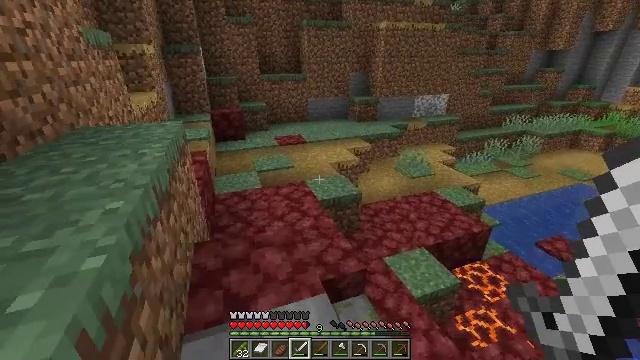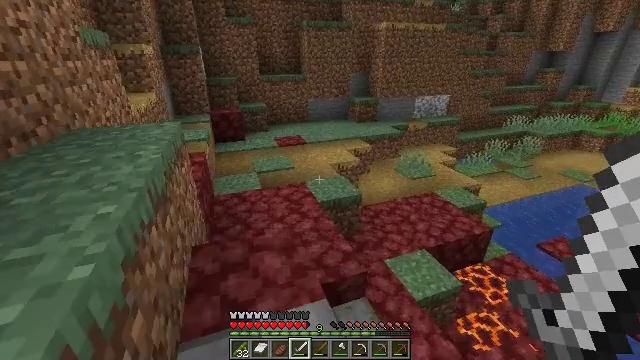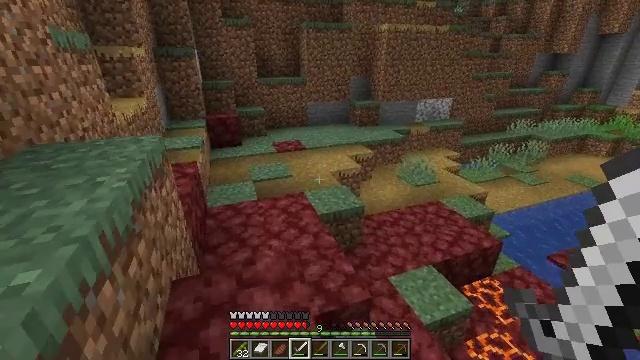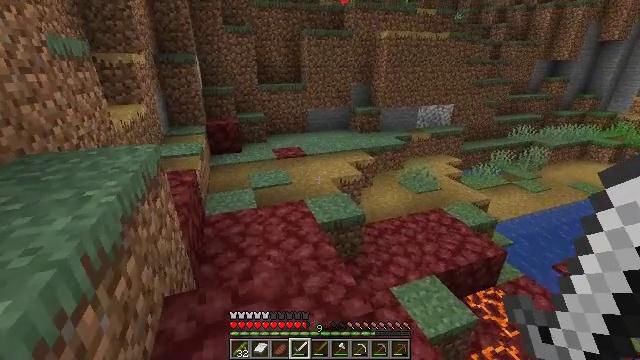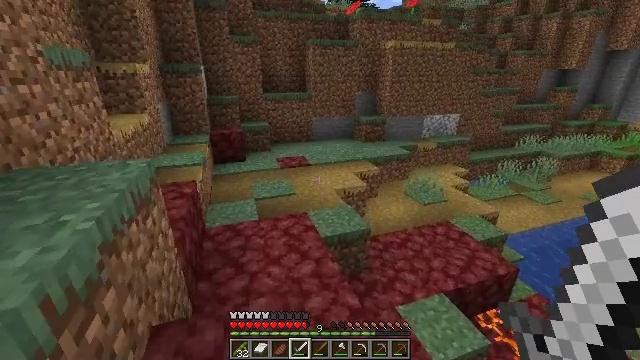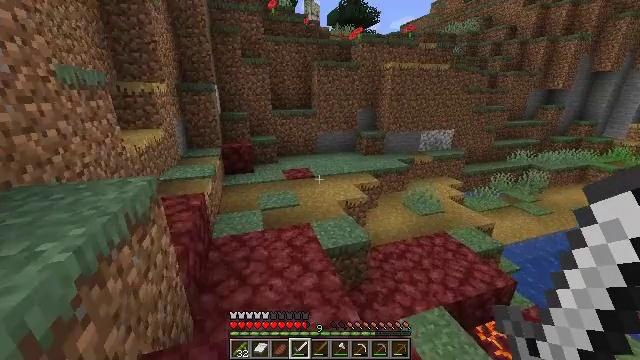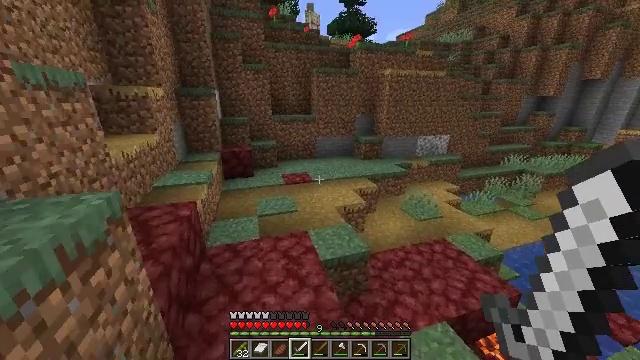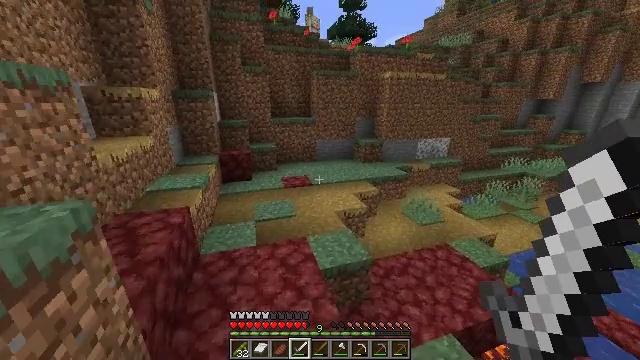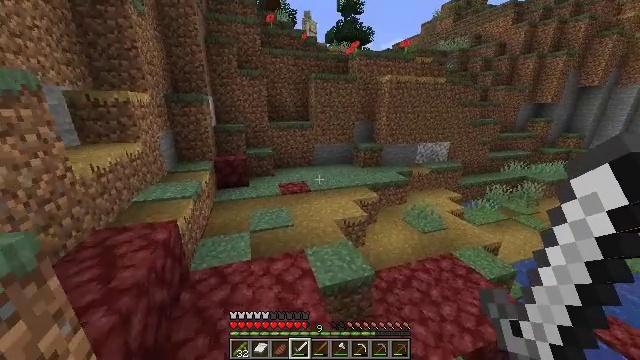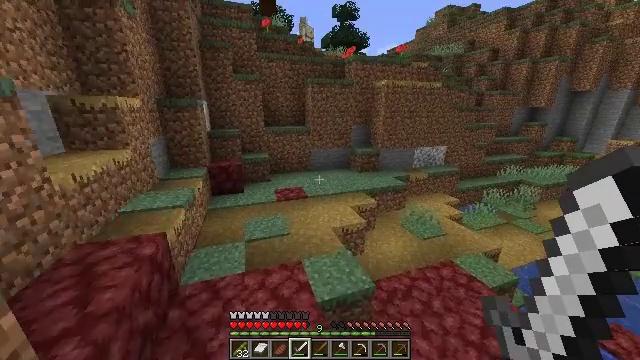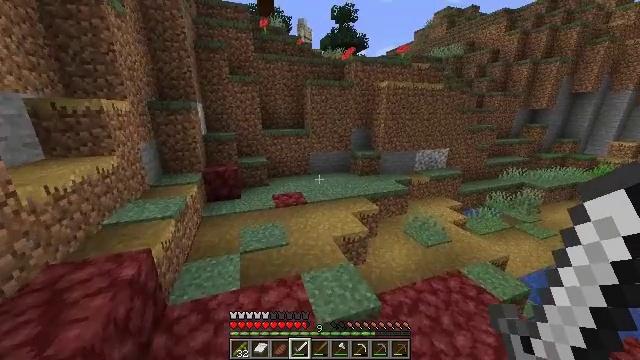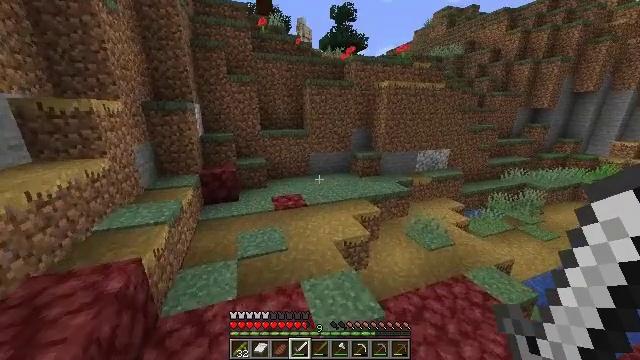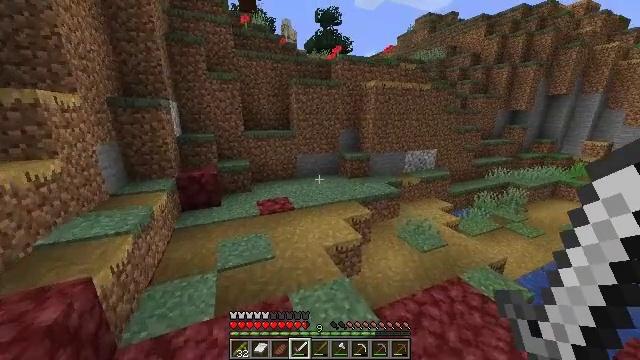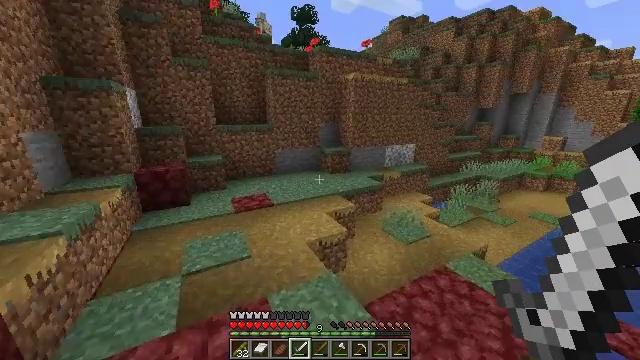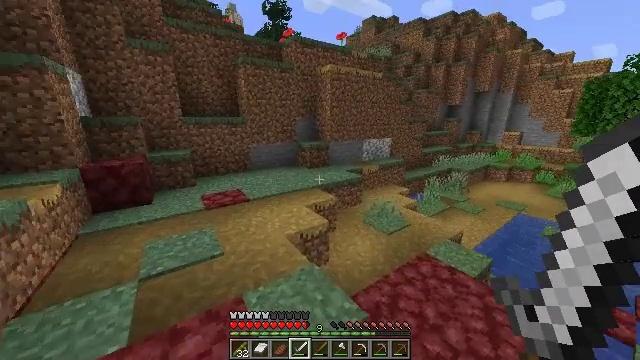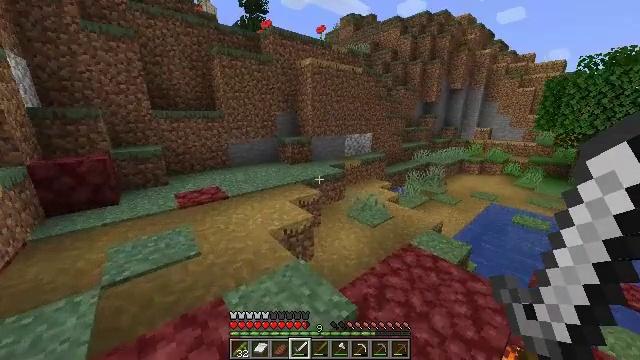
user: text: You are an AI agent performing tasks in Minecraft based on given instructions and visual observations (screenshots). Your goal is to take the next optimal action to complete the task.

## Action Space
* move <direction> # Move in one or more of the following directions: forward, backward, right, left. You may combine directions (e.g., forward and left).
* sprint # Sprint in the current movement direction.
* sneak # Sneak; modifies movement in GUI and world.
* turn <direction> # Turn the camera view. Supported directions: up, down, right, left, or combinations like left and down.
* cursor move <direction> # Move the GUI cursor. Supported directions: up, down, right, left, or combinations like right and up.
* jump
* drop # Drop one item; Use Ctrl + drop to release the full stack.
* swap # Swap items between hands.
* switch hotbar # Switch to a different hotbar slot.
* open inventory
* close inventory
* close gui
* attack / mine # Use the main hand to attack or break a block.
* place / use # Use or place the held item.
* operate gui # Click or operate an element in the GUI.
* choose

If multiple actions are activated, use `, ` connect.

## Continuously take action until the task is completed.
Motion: motion action
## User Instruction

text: Break the grass block.
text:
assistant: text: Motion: move forward
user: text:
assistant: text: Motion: move forward
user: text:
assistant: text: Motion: move forward, sprint, turn up
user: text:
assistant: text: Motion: move forward, sprint, turn left and up
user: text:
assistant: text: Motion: move forward, sprint, turn left and up
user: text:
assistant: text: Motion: move forward, sprint
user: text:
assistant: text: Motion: move forward
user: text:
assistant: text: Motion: move forward
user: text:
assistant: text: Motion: move forward, sprint, turn up
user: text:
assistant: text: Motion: move forward, sprint
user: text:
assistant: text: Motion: move forward, sprint
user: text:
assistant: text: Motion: move forward, sprint, turn right
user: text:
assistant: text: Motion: move forward, turn right
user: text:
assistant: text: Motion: move forward, turn right
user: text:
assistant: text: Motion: move forward, turn right, jump
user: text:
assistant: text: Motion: move forward, turn right, jump
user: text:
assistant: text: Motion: move forward, turn right, jump
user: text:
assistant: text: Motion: move forward, turn right, jump
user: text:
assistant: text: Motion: move forward, turn right, jump
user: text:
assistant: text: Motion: move forward, turn right, jump
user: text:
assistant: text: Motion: move forward, turn right, jump
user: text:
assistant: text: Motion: move forward, turn right, jump
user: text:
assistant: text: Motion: move forward, jump
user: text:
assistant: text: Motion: move forward, jump
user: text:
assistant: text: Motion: move forward, turn right, jump
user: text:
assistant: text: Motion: move forward, turn right, jump
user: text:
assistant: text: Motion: move forward, jump
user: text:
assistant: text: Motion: move forward, sprint, jump
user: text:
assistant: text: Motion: move forward, sprint, jump
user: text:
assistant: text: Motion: move forward, sprint, jump